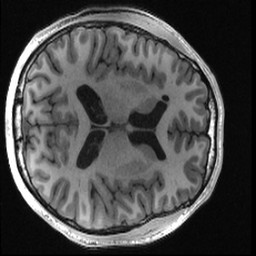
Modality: T1w
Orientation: axial
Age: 24
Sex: male